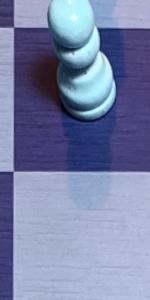
Label: Empty